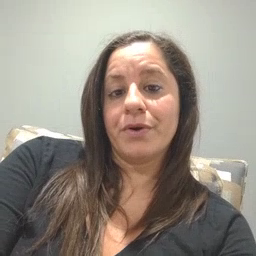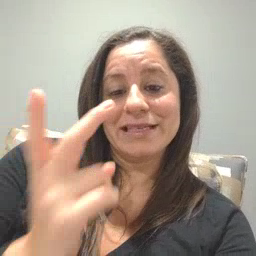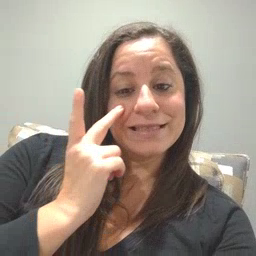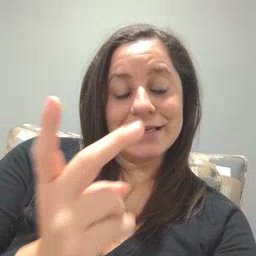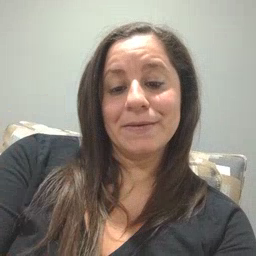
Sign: see